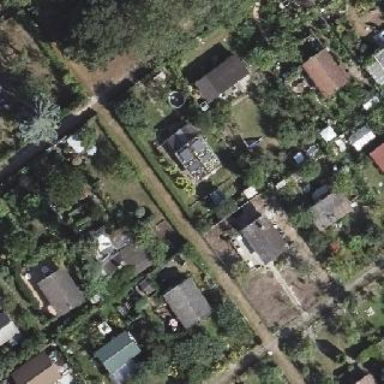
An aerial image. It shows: Plot in the allotments.